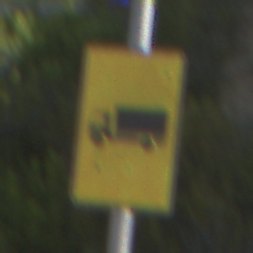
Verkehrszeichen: KFZZulaessigeGesamtmasse3Komma5TOhnePfeilsymbol
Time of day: MorningAfternoon
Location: Outdoor (Nature)
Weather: Clear
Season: NotSpecified
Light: Natural